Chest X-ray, PA view. Patient: 50 years old, sex M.
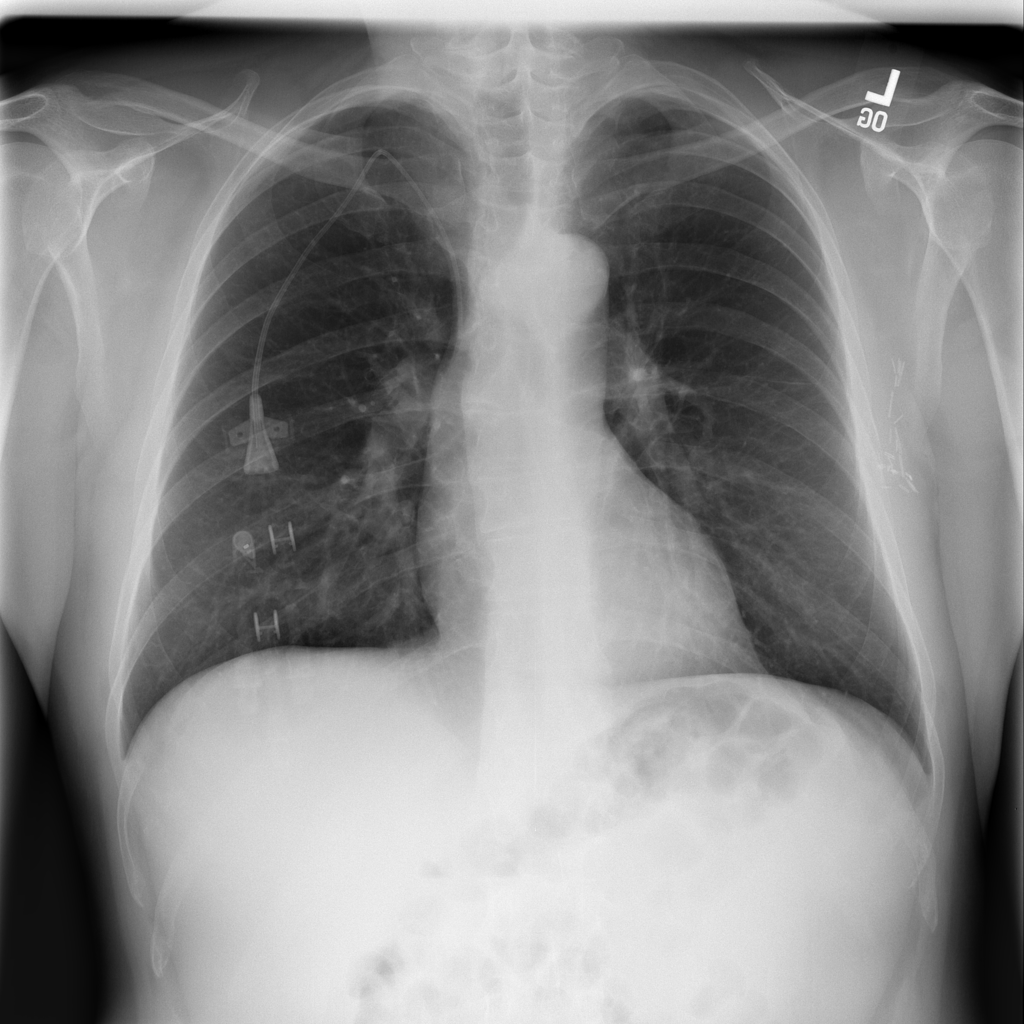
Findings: No Finding